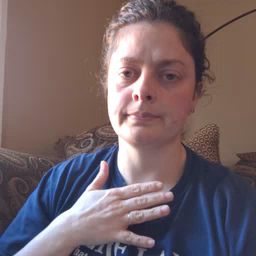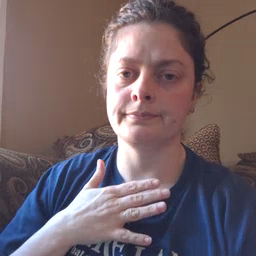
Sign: up